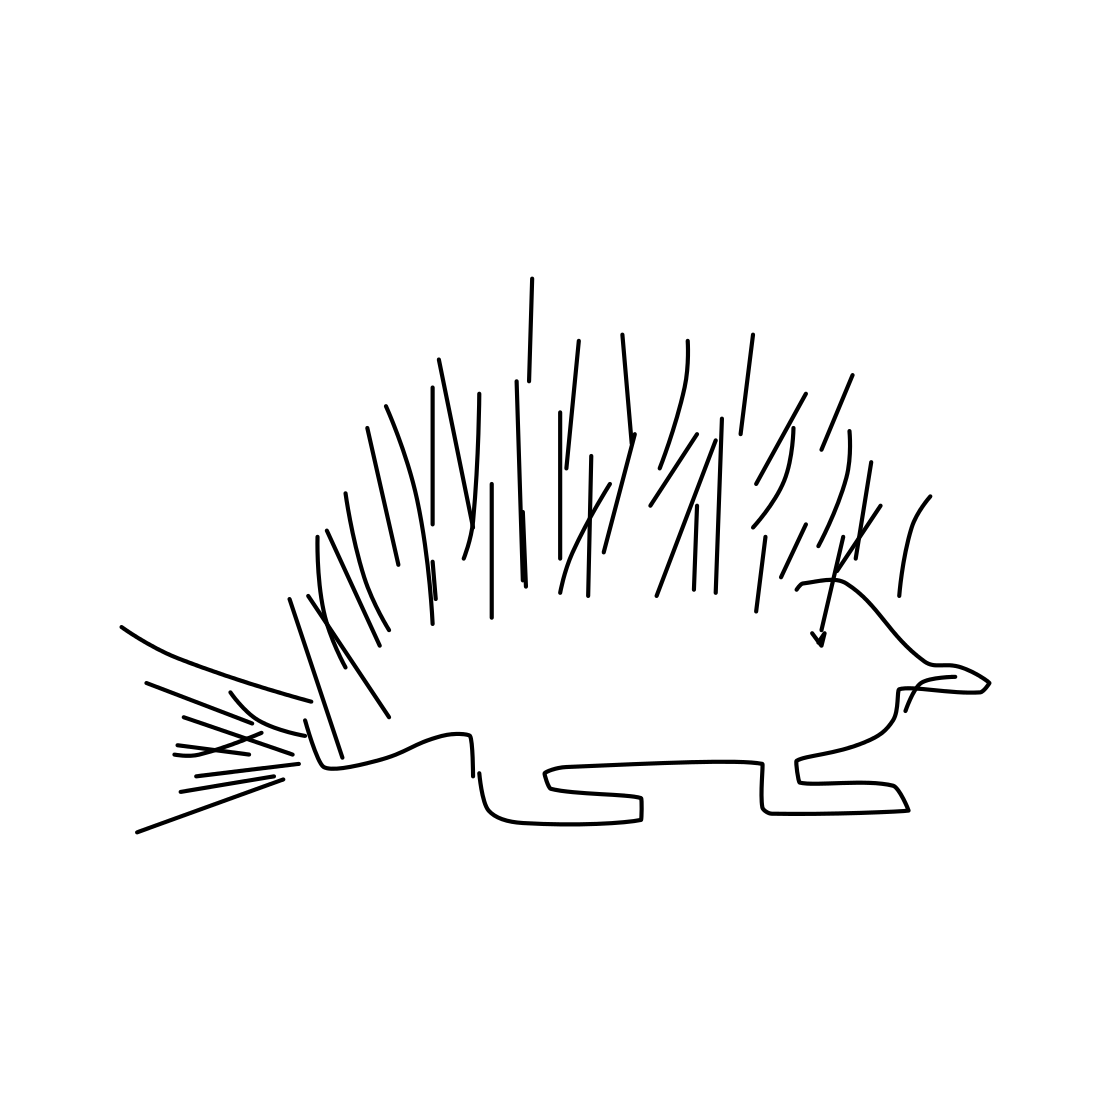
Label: hedgehog